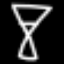
Label: hourglass